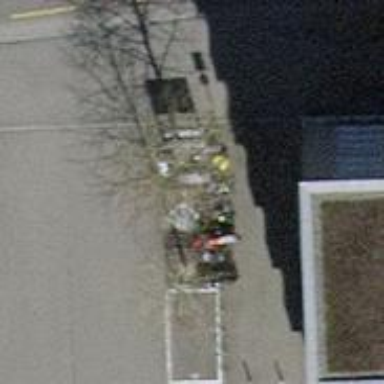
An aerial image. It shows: Bicycle parking area with bollard.